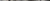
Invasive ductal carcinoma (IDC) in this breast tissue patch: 0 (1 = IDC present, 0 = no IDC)